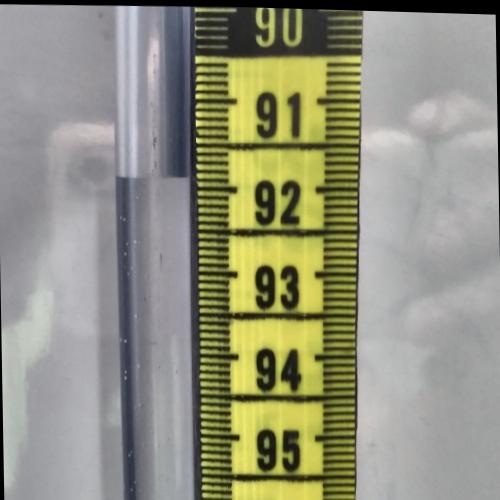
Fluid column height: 91.9 cm